Field crop: tomato
Growth stage: 1
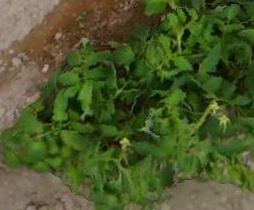
Species: tomato